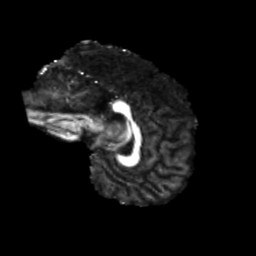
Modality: FA
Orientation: sagittal
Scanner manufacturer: siemens
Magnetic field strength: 3 T
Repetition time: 4 s
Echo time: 0.0594 s